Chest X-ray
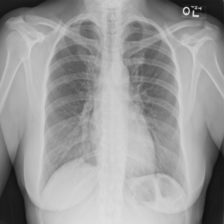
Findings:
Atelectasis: negative
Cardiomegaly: negative
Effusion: negative
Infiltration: negative
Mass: negative
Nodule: negative
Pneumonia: negative
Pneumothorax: negative
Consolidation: negative
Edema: negative
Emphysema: negative
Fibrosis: negative
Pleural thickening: negative
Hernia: negative